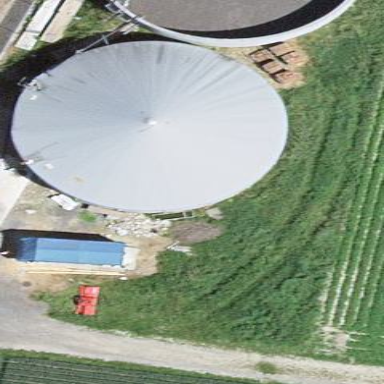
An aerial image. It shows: Storage tank building.